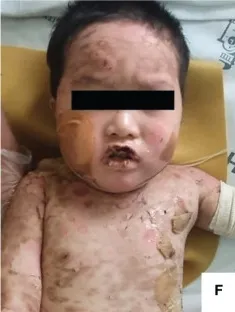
Toxic epidermal necrolysis. (D-F). HD#11: After the first dose of etanercept, epithelization began, but some vesicles and bullae remained.
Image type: medical_photograph (skin_photograph)